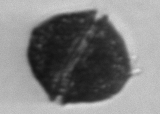
Label: Alexandrium_catenella